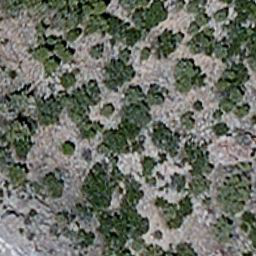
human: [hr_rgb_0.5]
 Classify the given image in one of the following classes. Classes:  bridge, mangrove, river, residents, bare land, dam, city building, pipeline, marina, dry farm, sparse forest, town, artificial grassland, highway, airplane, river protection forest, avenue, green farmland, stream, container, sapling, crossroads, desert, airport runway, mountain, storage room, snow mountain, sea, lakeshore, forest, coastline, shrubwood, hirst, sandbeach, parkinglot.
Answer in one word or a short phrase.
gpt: sparse forest